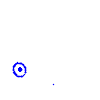
Particle: pion